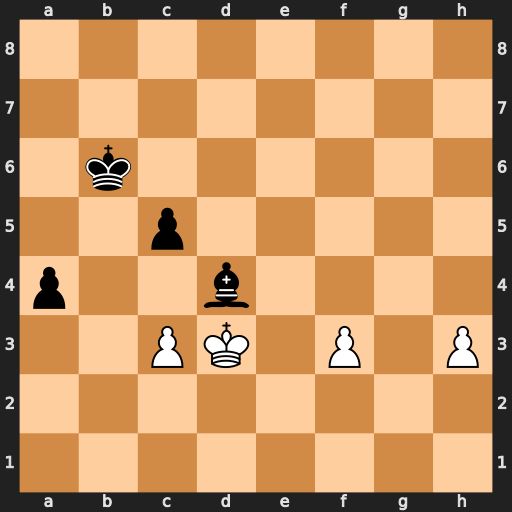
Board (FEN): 8/8/1k6/2p5/p2b4/2PK1P1P/8/8
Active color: w
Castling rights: -
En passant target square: -
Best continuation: cxd4 a3 dxc5+